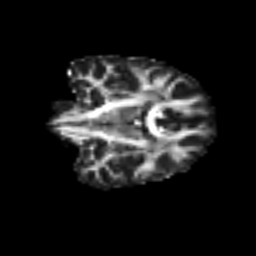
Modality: FA
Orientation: coronal
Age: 57
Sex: female
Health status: ill
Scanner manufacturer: siemens
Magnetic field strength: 3 T
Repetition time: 8.7 s
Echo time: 0.11 s